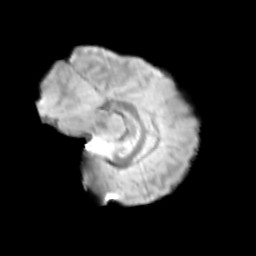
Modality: T2w
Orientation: sagittal
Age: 9
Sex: male
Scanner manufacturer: siemens
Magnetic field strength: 3 T
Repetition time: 3.8 s
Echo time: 0.07 s